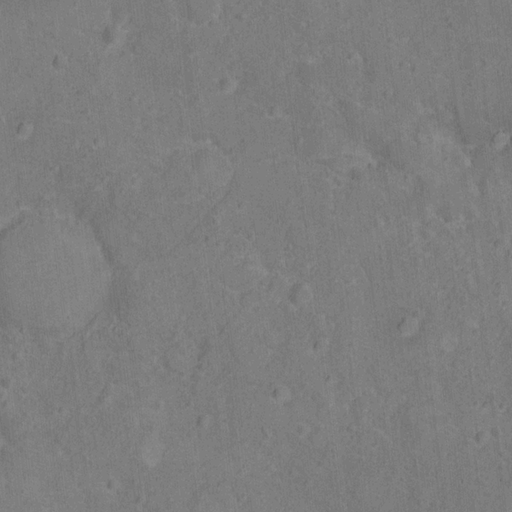
Classes present: Background